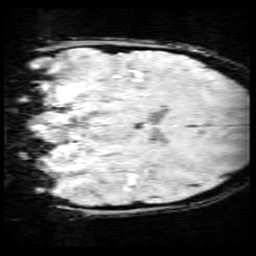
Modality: SWI
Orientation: coronal
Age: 12
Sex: female
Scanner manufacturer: siemens
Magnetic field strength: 3 T
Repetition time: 0.027 s
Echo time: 0.02 s